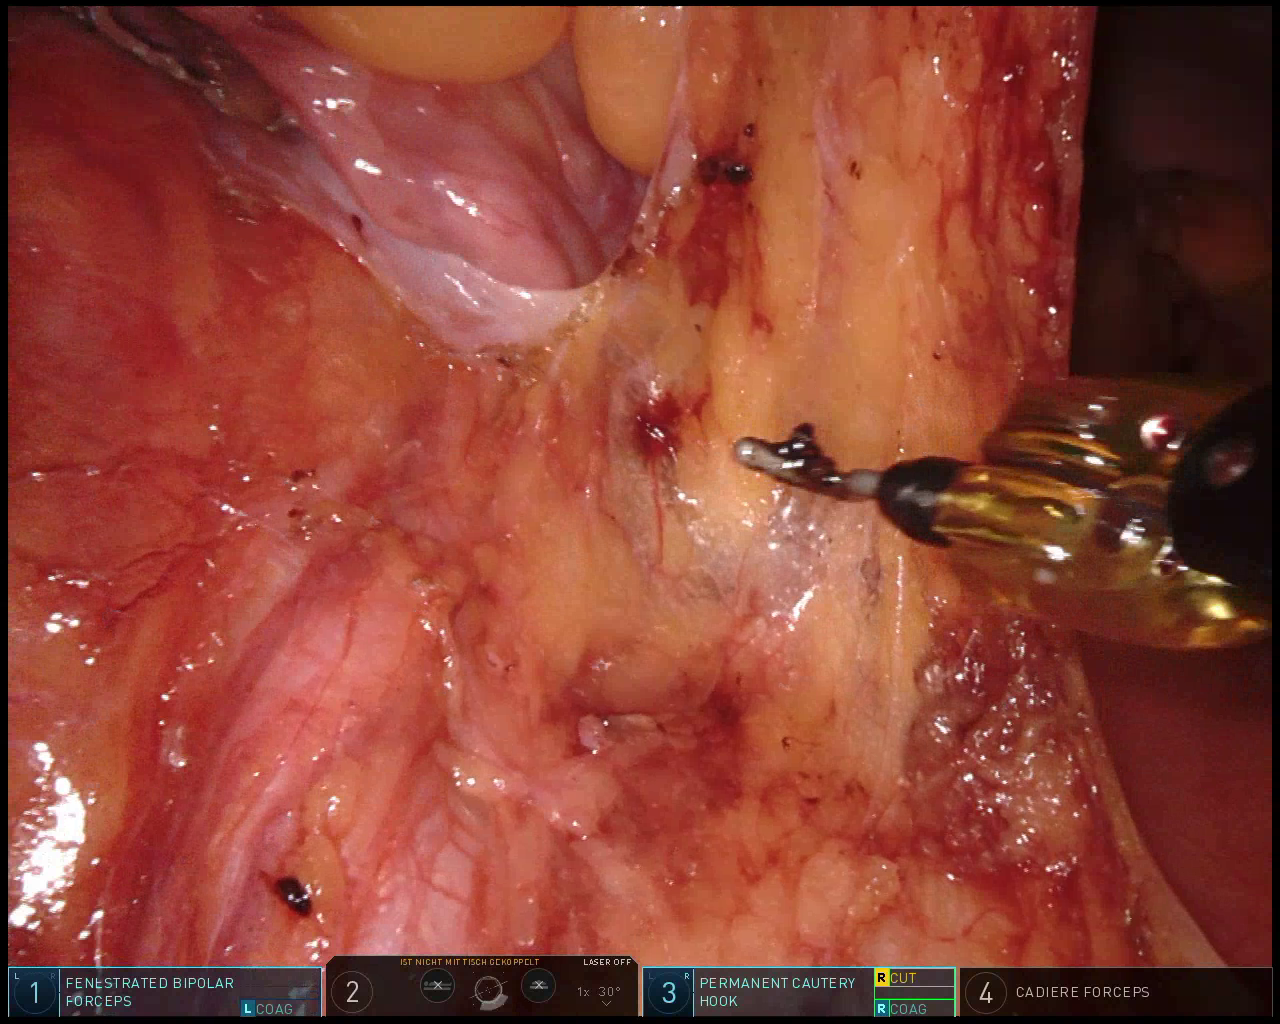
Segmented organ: ureter
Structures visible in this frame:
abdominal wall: no
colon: no
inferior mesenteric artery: no
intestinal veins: no
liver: no
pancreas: no
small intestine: no
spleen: no
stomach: no
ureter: yes
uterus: no
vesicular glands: no